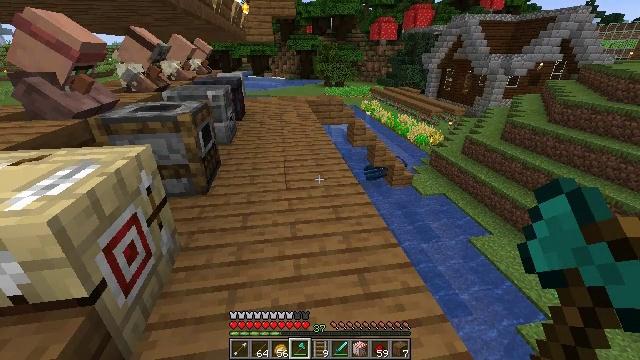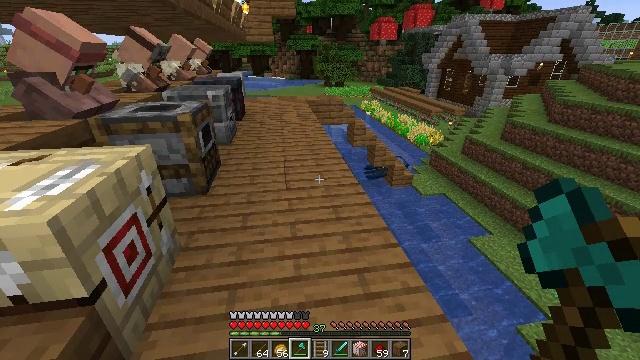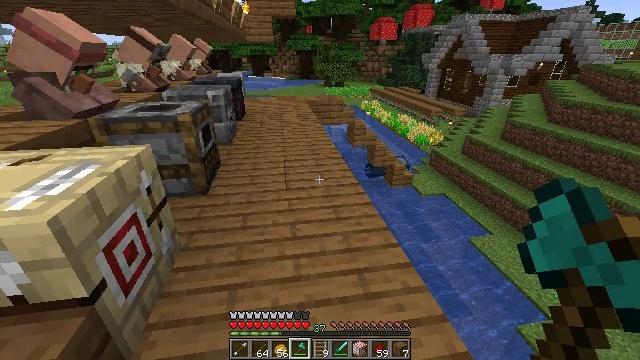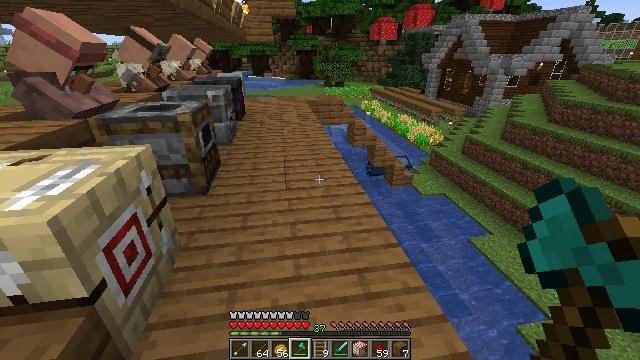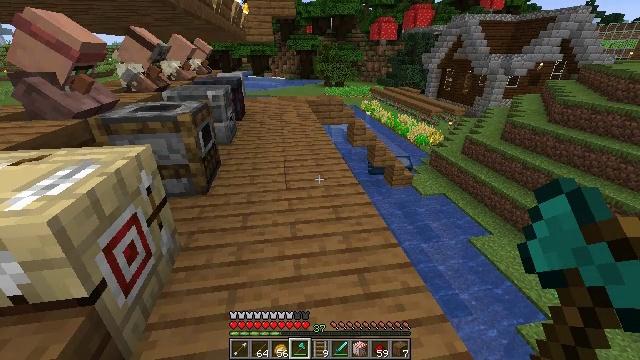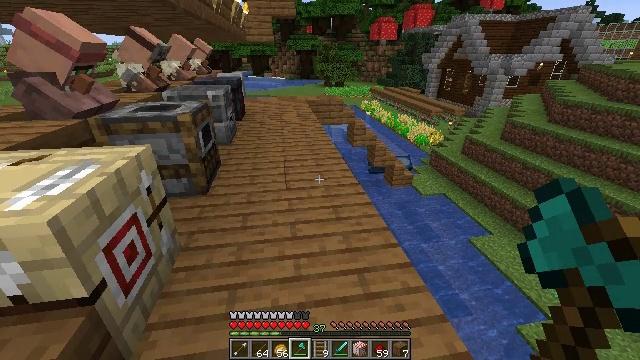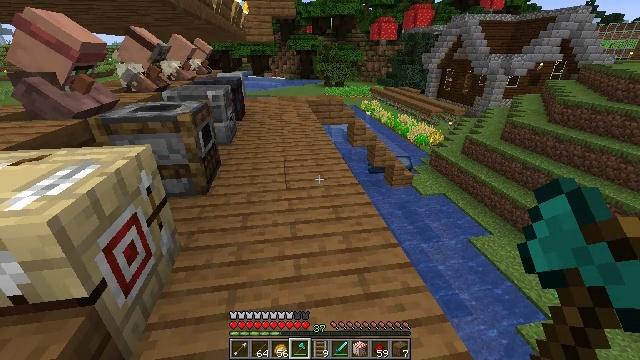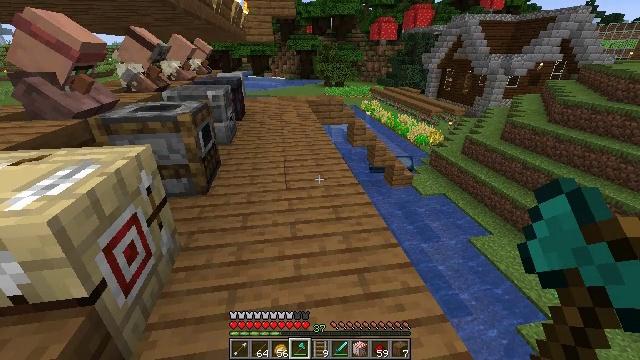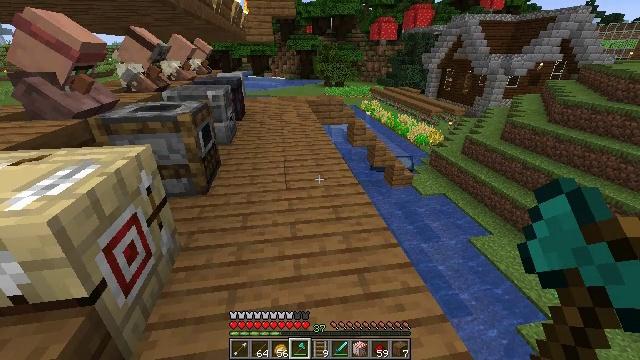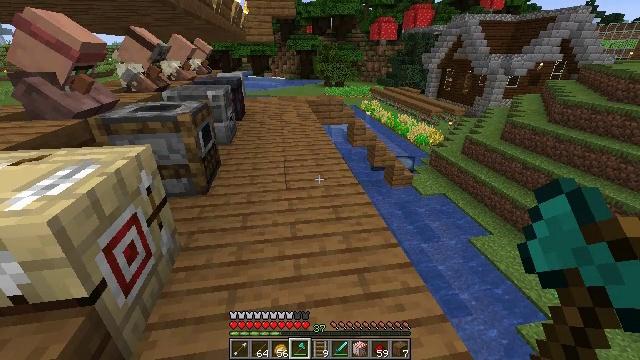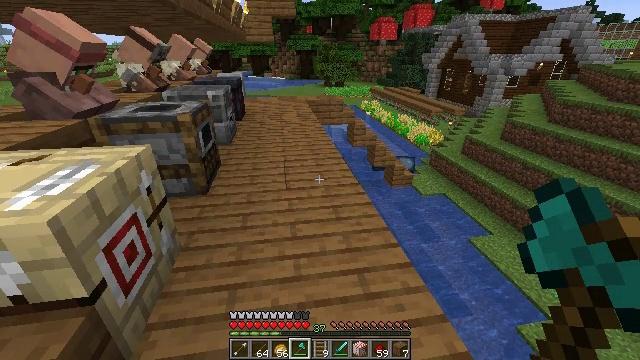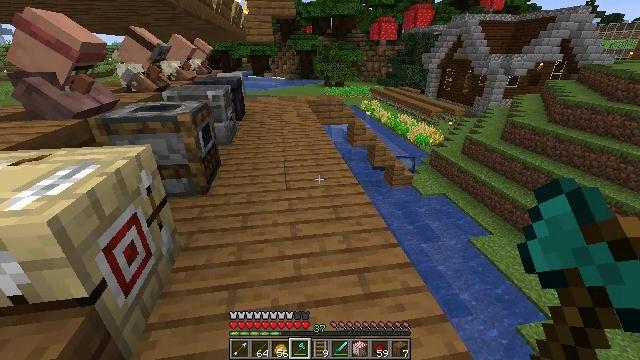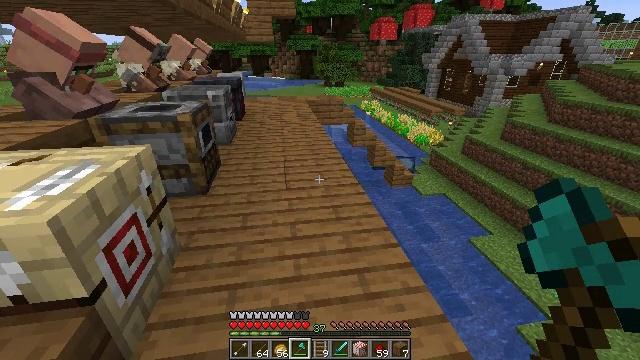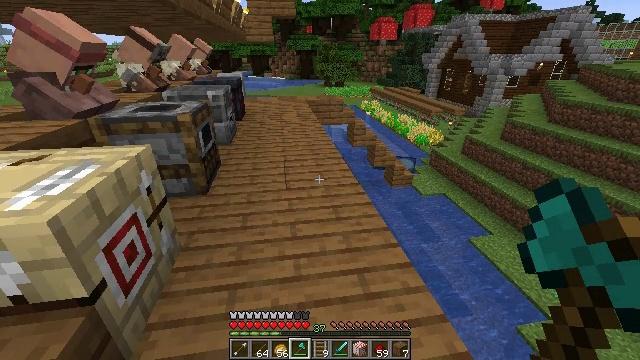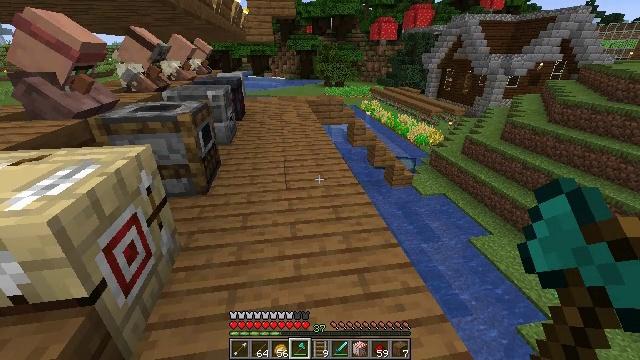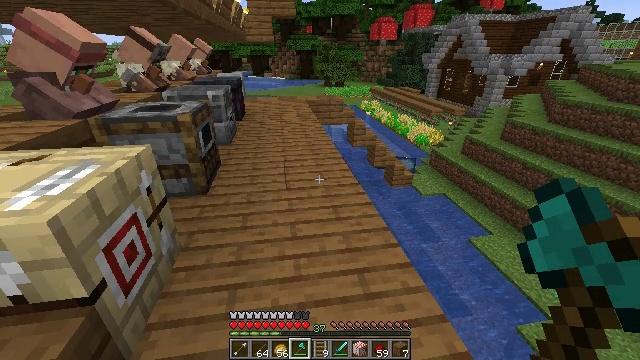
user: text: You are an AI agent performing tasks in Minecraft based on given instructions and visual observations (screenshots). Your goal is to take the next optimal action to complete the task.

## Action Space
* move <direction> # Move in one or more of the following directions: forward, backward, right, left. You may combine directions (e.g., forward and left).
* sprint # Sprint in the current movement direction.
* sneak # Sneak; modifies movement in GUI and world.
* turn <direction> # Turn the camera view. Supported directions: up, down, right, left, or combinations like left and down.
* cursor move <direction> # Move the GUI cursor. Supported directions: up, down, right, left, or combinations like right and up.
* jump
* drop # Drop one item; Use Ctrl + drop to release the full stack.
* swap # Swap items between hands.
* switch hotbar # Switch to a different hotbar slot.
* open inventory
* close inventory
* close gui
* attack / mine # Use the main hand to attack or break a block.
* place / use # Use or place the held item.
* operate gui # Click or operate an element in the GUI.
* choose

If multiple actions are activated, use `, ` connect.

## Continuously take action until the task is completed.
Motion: motion action
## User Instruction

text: Collect potatoes from the garden.
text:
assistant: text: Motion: no_op
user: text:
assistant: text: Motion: no_op
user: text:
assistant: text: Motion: no_op
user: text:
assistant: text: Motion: no_op
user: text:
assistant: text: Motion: no_op
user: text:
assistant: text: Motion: no_op
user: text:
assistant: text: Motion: no_op
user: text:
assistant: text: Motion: no_op
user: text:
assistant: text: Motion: no_op
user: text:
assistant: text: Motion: no_op
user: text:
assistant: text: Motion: no_op
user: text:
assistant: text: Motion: no_op
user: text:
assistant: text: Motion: no_op
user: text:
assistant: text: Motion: no_op
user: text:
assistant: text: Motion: no_op
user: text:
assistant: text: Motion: no_op
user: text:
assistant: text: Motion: no_op
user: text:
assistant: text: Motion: no_op
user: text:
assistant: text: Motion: no_op
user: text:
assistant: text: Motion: no_op
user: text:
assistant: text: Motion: no_op
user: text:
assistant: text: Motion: no_op
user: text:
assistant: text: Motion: no_op
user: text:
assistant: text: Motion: no_op
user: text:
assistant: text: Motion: no_op
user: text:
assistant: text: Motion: no_op
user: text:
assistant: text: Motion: no_op
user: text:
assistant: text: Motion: no_op
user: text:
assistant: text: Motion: no_op
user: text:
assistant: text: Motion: no_op